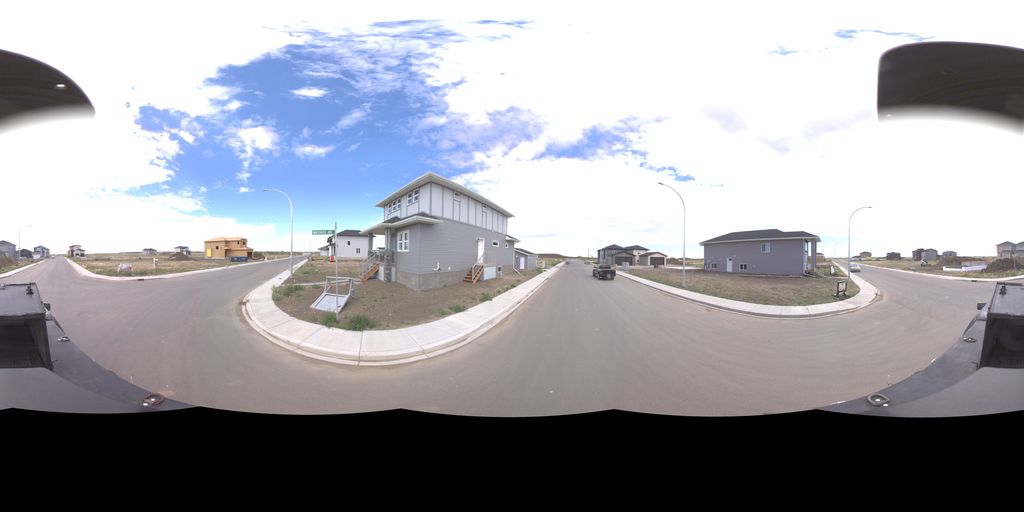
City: saskatoon